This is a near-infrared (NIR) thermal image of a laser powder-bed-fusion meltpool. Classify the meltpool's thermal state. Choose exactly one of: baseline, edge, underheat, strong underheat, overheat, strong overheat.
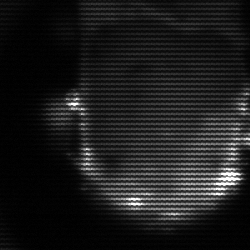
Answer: baseline